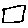
Label: square